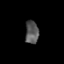
Tissue: prostate
Cell type: T cells
Senescence score: 0.6855
Nuclear area (px): 301
Mean DAPI intensity: 87.478